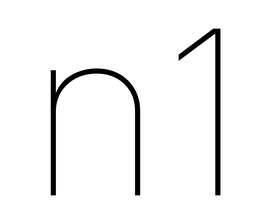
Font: Inter_Thin